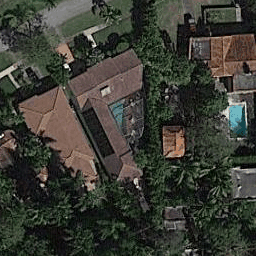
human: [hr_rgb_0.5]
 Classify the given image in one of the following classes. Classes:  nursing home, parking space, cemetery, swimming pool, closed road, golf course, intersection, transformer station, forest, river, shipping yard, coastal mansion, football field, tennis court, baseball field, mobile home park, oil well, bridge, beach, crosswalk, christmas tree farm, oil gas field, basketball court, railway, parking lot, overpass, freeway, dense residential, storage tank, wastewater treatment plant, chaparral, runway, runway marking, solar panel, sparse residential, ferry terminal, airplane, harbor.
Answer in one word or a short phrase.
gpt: coastal mansion